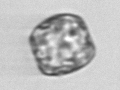
Label: Thalassiosira